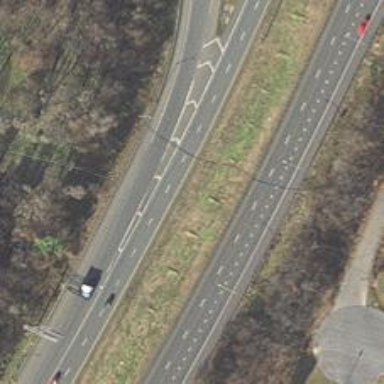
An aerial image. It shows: Motorway junction.